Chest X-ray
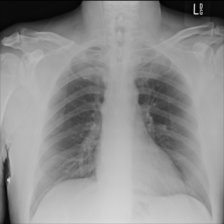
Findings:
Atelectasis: negative
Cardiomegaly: negative
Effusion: negative
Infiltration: negative
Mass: negative
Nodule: negative
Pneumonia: negative
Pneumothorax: negative
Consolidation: negative
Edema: negative
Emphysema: negative
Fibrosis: negative
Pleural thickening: negative
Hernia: negative